Question: 1)
'''
Sum := 0;
for J in 1 .. N loop
Sum := Sum + J;
end loop;
'''
2)
'''
Sum := ((N + 1) * N) / 2;
'''

I've read that the first(left) solution is more "general" - applicable to a wide range of values - than second(right) solution. What does "general" mean - can be computed without overflow?
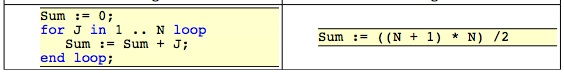
Answer: I think "more general" must mean "can be computed without overflow for a larger range of numbers".
The intermediate product in (2) will overflow at 2^31 - 1 (for a 32-bit 'Integer' as you will get on most modern machines), which means that the largest legal result will be somewhat less than 2^30 - 1. (1) will let you continue almost as far again (if you can wait that long!)
This program explores the limits:
'''
with Ada.Exceptions;
with Ada.Text_IO; use Ada.Text_IO;
procedure Summation is
N : Integer := 1;
Sum : Integer;
begin
loop
Put (Integer'Image (N) & " => ");
Sum := ((N + 1) * N) / 2;
Put_Line (Integer'Image (Sum));
N := N + 1;
end loop;
exception
when E : others =>
Put_Line (Ada.Exceptions.Exception_Message (E));
end Summation;
'''
and if you compile with 'gnatmake -gnato summation.adb' and run it it ends with
'''
46337 => <PHONE>
46338 => <PHONE>
46339 => <PHONE>
46340 => <PHONE>
46341 => summation.adb:9 overflow check failed
'''
If you leave out the '-gnato', so that GNAT doesn't do numeric overflow checks (a regrettable default, chosen as I remember for efficiency) this happens:
'''
46337 => <PHONE>
46338 => <PHONE>
46339 => <PHONE>
46340 => <PHONE>
46341 => -<PHONE>
46342 => -<PHONE>
46343 => -<PHONE>
'''
I suppose you could get the longer range by dividing whichever of 'N' and 'N + 1' was even (one clearly must be!) by 2 before doing the multiplication.
This isn't really an Ada problem (though '-gnato' makes it easier to see when things go wrong than might happen with some other languages), and it's certainly not a factorial! Is it possible to edit the title?